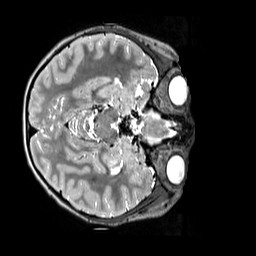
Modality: T2w
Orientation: axial
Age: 11
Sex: female
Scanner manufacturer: siemens
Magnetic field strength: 3 T
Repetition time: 3.2 s
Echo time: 0.408 s